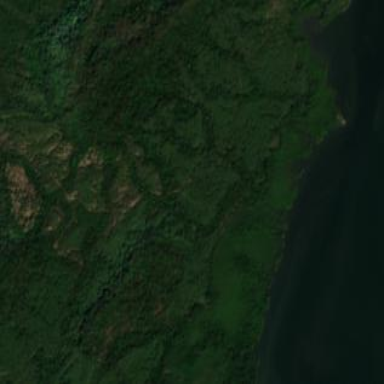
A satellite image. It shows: Woodland forest area.